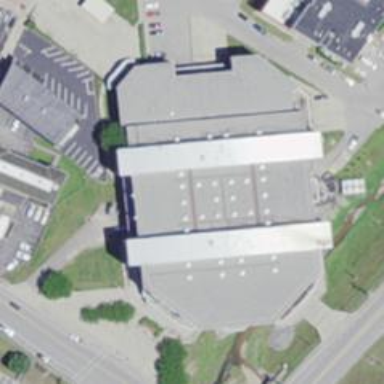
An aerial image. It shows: Basketball stadium building.